You are looking at the wavelet scalogram of a bearing's acceleration signal. Classify the bearing condition as one of: normal, inner_race, outer_race, ball.
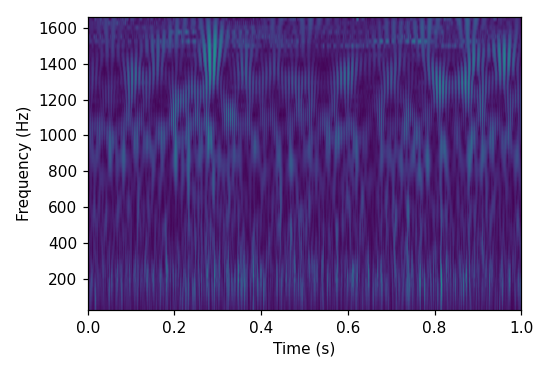
Answer: inner_race